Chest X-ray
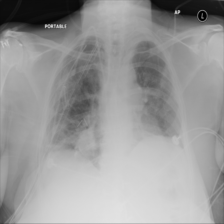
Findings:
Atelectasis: negative
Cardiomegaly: negative
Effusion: negative
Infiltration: negative
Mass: positive
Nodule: negative
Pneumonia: negative
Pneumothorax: negative
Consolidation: negative
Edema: negative
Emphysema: negative
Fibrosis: negative
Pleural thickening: negative
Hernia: negative